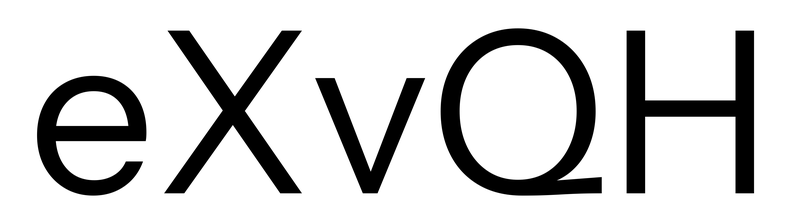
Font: InstrumentSans_Regular